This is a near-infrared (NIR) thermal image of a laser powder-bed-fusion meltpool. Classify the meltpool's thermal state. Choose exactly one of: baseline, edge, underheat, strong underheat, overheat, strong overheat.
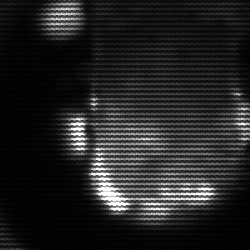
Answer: baseline